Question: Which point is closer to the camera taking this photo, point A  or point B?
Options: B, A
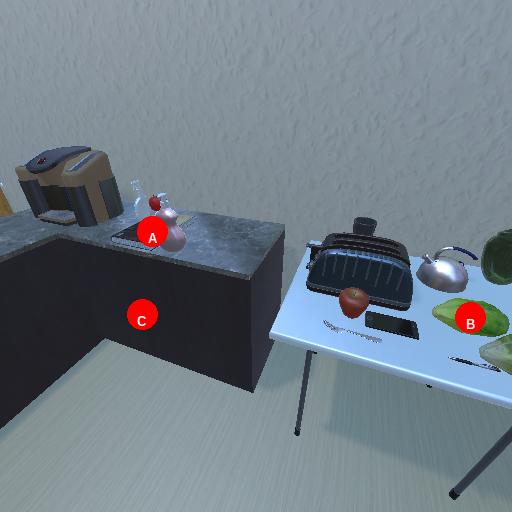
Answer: B